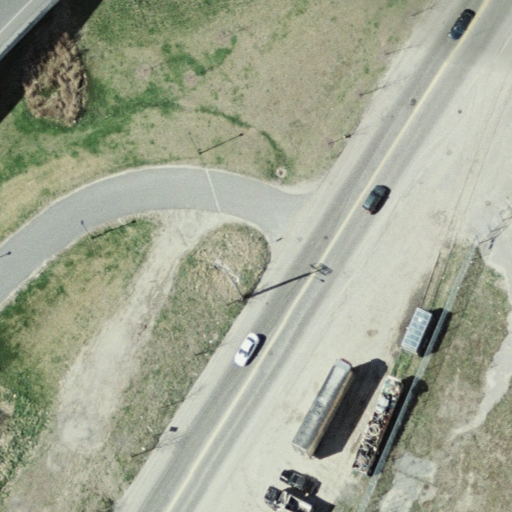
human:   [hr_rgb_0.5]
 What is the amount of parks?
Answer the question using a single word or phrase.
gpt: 1

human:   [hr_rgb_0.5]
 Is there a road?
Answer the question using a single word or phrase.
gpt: yes

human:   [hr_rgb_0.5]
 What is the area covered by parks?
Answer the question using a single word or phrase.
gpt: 2578m2

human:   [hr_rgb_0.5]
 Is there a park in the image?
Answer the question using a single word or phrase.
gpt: yes

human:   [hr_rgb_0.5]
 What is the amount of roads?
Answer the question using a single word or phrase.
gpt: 4

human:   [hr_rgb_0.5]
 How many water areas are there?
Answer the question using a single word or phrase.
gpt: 0

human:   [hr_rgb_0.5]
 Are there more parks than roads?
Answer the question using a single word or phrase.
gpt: no

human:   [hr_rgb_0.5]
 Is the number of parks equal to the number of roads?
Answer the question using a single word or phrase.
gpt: no

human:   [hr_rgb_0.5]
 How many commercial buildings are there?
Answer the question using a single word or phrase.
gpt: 0

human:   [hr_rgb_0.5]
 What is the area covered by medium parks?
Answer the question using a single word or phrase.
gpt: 0m2

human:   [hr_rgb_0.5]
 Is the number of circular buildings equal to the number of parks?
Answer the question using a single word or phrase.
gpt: no

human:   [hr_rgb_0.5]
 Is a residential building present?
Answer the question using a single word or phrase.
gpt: no

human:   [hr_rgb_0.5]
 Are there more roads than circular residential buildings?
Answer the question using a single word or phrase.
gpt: yes

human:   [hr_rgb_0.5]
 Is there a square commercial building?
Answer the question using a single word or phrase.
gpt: no

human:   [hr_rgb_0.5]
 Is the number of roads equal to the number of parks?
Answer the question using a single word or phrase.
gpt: no

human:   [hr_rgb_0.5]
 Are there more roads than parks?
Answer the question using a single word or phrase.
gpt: yes

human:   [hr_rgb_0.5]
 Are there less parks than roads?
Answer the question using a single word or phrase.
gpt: yes

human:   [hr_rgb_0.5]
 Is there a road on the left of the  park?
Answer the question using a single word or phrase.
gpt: yes

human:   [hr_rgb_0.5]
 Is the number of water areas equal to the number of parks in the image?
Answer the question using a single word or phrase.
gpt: no

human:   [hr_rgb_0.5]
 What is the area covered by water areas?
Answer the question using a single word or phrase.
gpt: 0m2

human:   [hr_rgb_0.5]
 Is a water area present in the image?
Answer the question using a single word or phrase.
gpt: no

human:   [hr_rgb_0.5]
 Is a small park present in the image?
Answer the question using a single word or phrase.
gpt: no

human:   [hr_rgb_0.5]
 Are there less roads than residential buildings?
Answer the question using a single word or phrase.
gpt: no

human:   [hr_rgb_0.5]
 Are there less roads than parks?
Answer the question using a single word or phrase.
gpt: no

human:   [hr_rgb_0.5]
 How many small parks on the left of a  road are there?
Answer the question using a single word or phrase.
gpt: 0

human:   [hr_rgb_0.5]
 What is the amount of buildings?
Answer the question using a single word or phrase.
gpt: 0

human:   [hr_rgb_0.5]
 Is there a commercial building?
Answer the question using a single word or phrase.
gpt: no

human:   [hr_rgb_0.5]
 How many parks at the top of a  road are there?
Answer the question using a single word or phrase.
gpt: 1

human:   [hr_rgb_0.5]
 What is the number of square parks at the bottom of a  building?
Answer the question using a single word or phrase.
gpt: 0

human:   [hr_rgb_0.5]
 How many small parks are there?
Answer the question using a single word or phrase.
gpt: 0

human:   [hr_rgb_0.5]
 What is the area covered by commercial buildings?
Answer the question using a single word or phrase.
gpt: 0m2

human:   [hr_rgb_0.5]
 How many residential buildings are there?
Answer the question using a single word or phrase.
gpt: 0

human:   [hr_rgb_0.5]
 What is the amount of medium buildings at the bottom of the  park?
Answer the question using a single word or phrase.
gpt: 0

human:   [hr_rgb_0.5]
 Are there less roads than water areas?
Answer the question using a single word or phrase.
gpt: no

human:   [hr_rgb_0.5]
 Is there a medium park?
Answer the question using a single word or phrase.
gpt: no

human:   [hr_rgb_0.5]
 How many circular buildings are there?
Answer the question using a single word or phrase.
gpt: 0

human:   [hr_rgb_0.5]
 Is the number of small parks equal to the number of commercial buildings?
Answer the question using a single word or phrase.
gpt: yes

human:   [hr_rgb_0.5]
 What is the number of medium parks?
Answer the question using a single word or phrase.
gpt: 0

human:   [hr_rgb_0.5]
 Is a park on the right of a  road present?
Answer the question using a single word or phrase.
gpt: yes

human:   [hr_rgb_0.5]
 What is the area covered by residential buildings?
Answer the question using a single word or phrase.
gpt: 0m2

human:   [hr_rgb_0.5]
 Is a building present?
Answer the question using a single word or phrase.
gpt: no

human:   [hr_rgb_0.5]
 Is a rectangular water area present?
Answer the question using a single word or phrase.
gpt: no

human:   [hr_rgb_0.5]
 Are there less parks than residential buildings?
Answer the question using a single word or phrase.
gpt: no

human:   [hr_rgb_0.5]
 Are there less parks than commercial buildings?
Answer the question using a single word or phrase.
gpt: no

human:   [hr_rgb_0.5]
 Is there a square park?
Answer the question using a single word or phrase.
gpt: no

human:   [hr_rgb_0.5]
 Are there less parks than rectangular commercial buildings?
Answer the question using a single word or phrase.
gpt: no

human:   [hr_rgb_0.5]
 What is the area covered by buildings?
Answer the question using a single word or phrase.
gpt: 0m2

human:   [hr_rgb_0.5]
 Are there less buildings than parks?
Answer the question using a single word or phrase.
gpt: yes

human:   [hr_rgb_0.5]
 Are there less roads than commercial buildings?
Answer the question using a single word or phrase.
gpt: no

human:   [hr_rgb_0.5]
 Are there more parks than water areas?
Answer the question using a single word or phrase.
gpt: yes

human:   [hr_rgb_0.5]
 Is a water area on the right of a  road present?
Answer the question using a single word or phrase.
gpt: no

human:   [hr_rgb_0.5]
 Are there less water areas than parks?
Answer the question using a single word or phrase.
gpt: yes

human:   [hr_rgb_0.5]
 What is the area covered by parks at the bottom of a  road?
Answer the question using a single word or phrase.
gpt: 0m2

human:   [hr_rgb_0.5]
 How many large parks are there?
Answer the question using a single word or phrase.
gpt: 1

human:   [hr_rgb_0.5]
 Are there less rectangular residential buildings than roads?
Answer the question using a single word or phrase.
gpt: yes

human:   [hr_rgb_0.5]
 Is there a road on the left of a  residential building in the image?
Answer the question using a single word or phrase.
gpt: no

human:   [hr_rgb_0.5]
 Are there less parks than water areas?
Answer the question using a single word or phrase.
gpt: no

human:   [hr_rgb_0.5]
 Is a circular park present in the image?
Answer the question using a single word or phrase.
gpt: no

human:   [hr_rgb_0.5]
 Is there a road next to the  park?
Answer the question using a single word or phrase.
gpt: yes

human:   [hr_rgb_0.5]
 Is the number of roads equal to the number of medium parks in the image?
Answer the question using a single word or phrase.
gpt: no

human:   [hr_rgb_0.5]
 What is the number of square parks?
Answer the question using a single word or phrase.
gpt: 0

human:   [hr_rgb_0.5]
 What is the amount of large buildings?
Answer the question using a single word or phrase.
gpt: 0

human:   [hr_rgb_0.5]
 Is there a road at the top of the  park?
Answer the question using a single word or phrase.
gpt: no

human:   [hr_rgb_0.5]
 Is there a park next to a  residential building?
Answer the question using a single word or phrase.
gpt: no